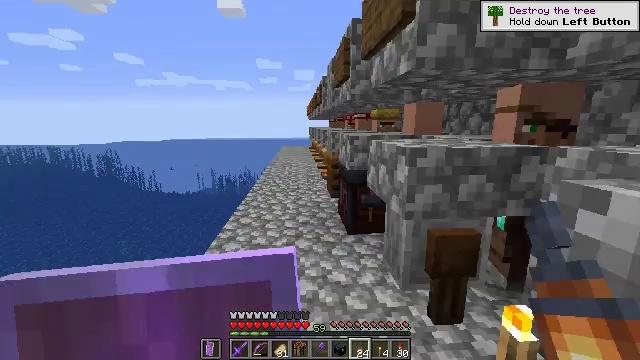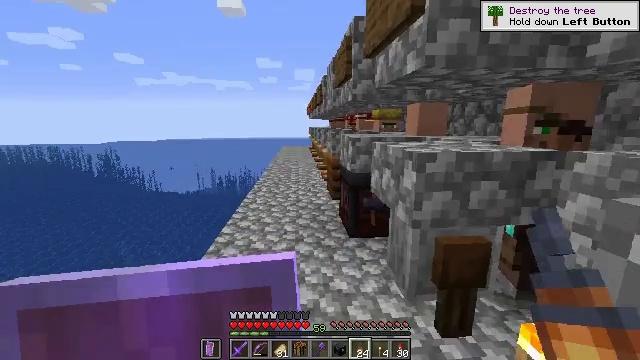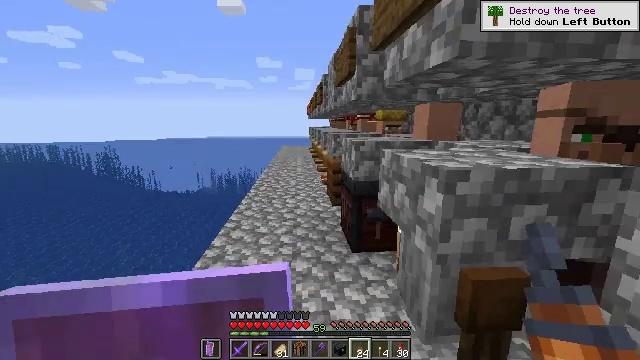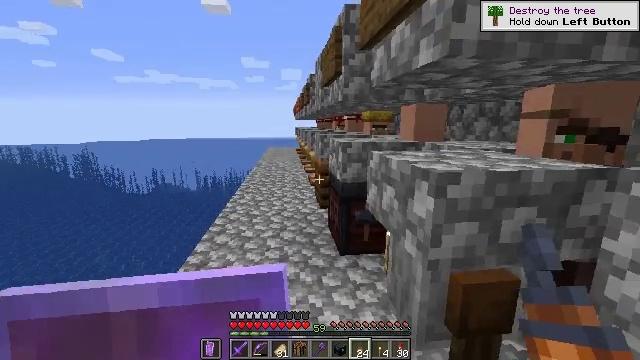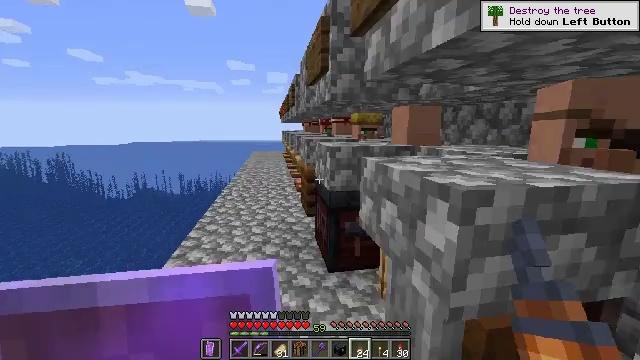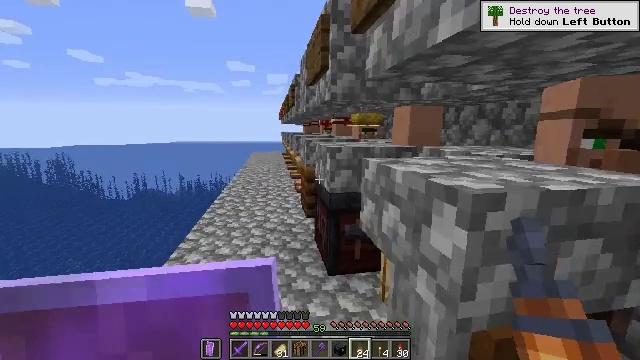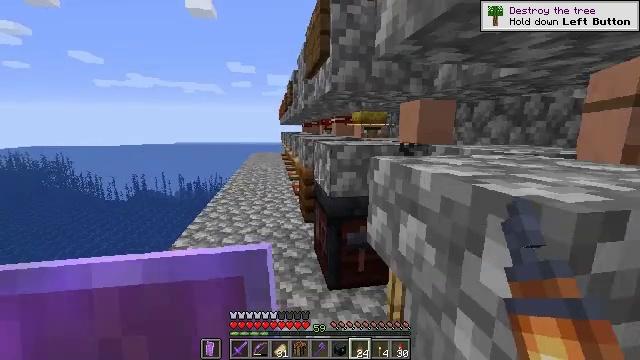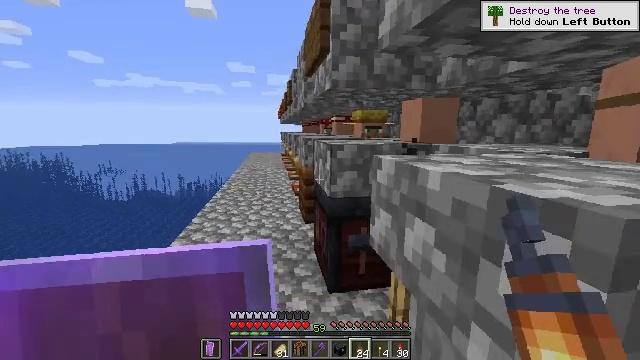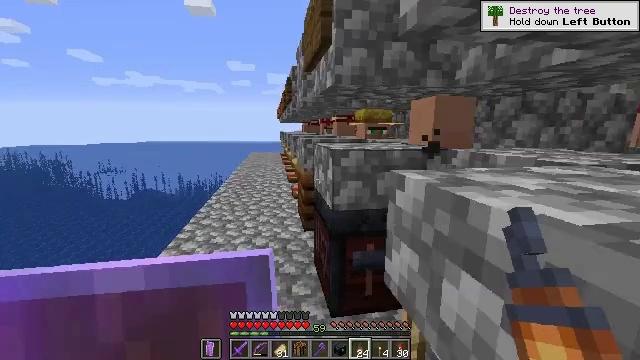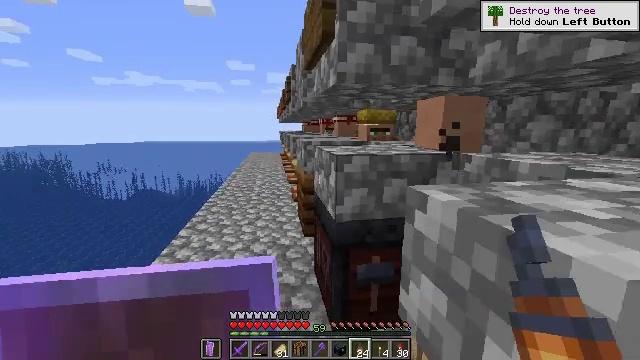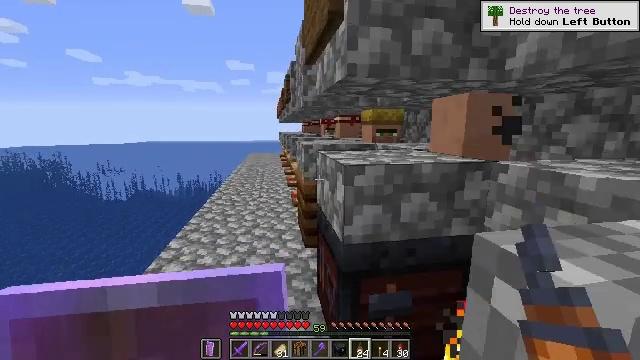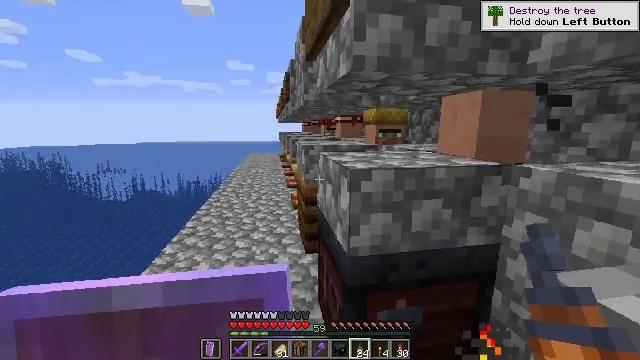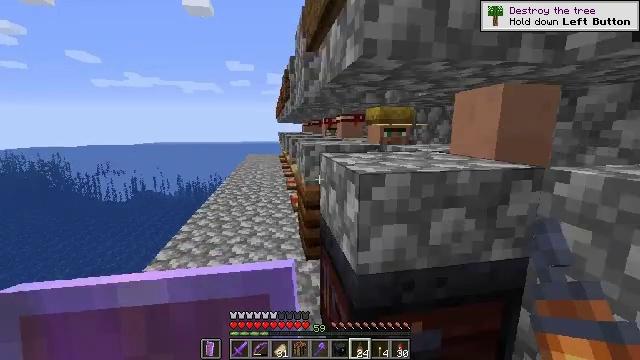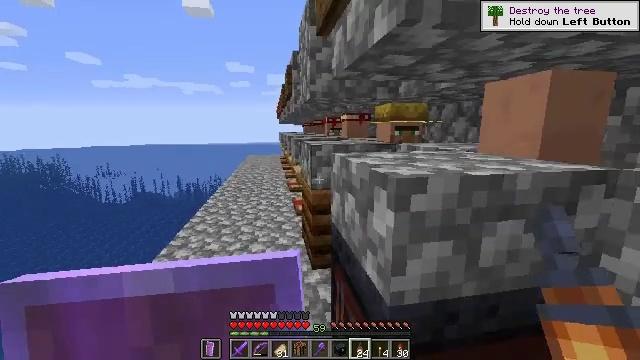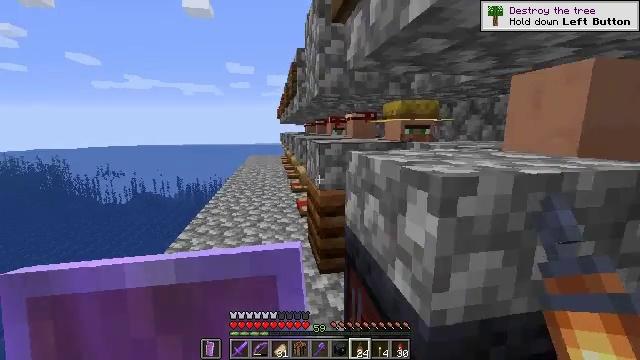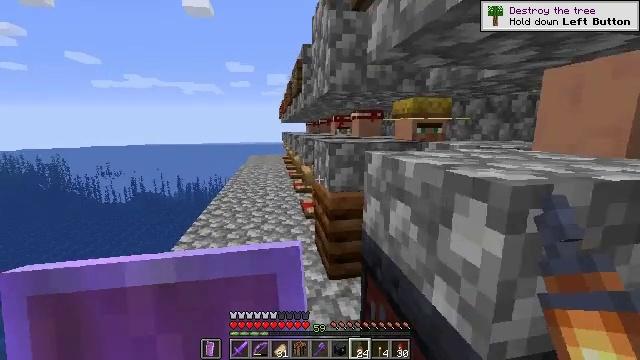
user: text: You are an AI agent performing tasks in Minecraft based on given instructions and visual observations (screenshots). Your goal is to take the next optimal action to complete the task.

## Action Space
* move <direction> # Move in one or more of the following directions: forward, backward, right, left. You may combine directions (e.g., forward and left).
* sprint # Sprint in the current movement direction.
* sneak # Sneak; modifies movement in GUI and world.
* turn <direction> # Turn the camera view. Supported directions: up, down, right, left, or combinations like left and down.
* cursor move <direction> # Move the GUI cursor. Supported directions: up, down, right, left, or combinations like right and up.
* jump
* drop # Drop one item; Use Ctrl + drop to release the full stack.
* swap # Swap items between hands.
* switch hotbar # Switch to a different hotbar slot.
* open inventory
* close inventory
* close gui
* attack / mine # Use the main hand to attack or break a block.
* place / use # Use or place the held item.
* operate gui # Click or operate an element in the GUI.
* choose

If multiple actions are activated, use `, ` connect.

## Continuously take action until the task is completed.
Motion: motion action
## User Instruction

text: Use a crafting table to make a lantern with a torch and iron nuggets.
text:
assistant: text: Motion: move forward
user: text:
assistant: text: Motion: move forward
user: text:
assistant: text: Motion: move forward, turn right
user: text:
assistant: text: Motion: move forward, turn right
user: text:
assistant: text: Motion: move forward
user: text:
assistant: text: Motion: move forward
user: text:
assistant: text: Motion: move forward
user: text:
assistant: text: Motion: move forward
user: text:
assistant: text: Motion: move forward
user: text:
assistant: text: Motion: move forward
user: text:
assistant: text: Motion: move forward
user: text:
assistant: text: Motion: move forward
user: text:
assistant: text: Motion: move forward and move left
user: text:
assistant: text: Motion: move forward and move left
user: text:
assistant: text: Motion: move forward and move left
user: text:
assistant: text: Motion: move forward and move left
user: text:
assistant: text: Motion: move forward and move left
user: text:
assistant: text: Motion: move forward, turn right
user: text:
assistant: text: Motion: move forward, turn right
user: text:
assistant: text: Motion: move forward, turn right
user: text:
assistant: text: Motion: move forward
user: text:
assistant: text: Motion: move forward
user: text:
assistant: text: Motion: move forward
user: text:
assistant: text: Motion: move forward
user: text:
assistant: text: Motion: move forward
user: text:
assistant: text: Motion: move forward
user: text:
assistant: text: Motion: move forward and move left
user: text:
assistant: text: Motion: move forward and move left
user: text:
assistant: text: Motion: move forward and move left
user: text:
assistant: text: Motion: move forward, turn right